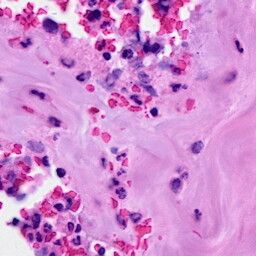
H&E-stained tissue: Breast